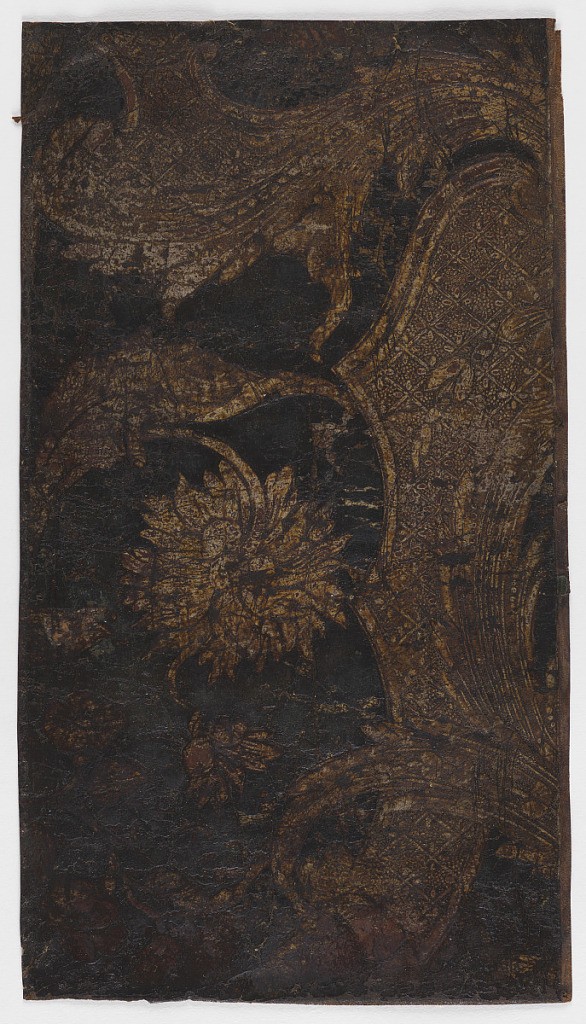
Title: Sidewall
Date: ca. 1710
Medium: Leather, stamped, silvered, painted
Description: With black field, flowers and diapered scrollwork.